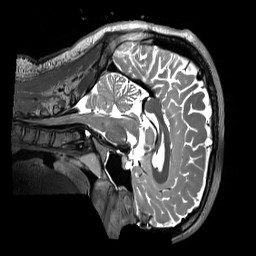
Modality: T2w
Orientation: sagittal
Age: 28
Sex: male
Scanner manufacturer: siemens
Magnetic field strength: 3 T
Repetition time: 3.39 s
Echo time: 0.389 s